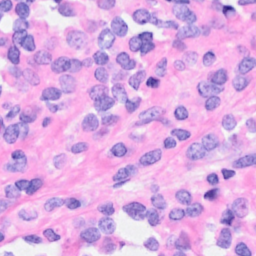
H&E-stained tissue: Breast